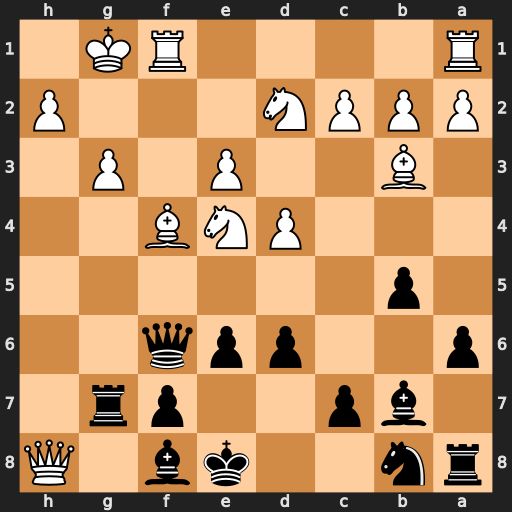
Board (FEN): rn2kb1Q/1bp2pr1/p2ppq2/1p6/3PNB2/1B2P1P1/PPPN3P/R4RK1
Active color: b
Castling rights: q
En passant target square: -
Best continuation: Rxg3+ Bxg3 Qxh8